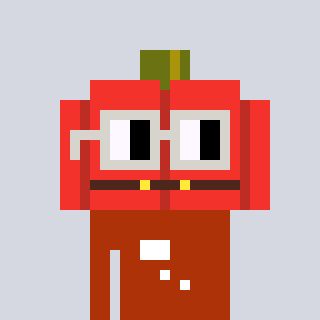
a pixel art character with square light gray glasses, a pumpkin-shaped head and a hotbrown-colored body on a cool background